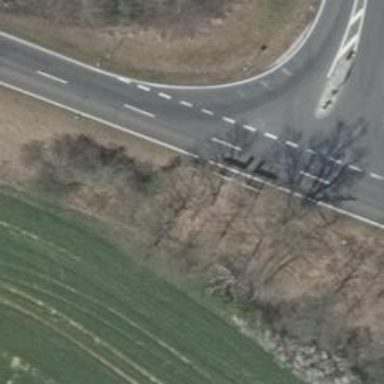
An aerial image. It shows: Secondary road with asphalt surface.